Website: home-depot
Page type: customer-info-address
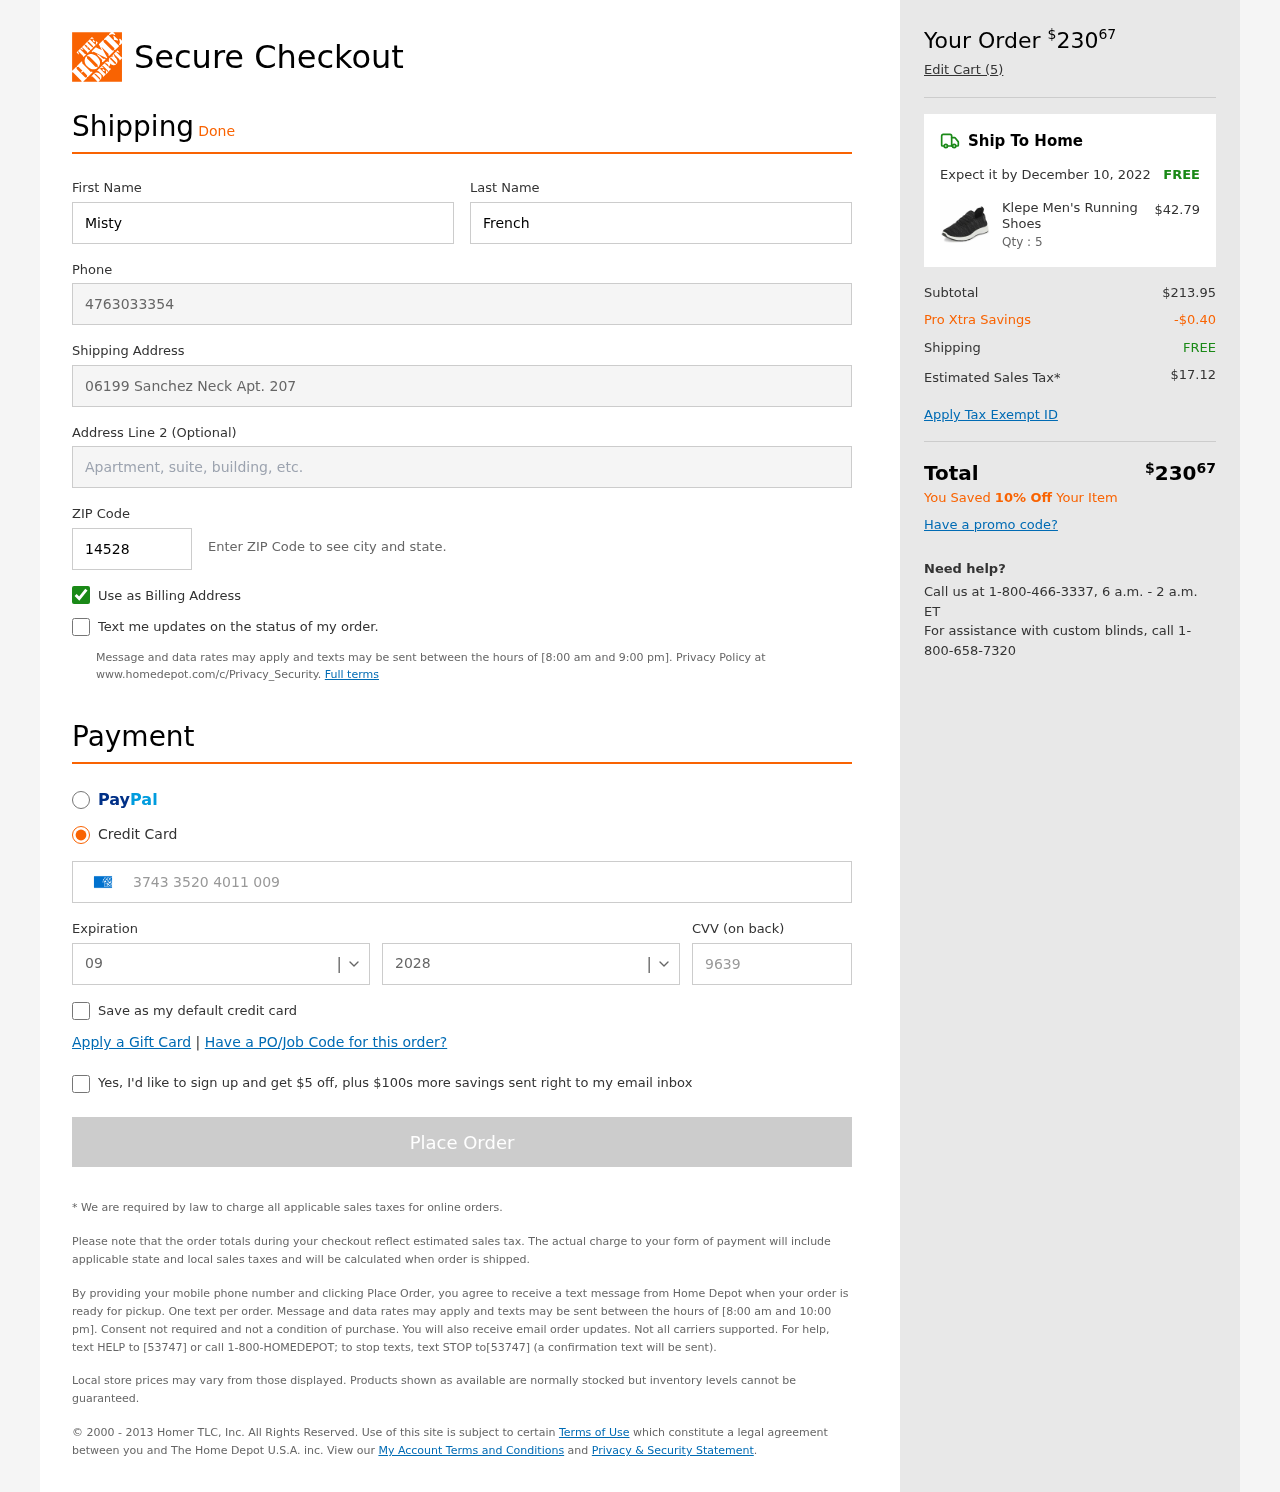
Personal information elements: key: PII_CARD_CVV
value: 9639
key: PII_CARD_EXPIRY_MONTH
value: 09
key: PII_CARD_EXPIRY_YEAR
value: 28
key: PII_CARD_NUMBER
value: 3743 3520 4011 009
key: PII_FIRSTNAME
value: Misty
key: PII_LASTNAME
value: French
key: PII_PHONE
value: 4763033354
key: PII_POSTCODE
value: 14528
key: PII_STREET
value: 06199 Sanchez Neck Apt. 207
Product elements: key: PRODUCT1_NAME
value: Klepe Men's Running Shoes
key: PRODUCT1_PRICE
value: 42.79
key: PRODUCT1_QUANTITY
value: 5
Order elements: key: ORDER_TOTAL
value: $23067
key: ORDER_NUM_ITEMS
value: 5
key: ORDER_DELIVERY_DATE
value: December 10, 2022
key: ORDER_SHIPPING_COST
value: FREE
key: ORDER_SUBTOTAL
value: $213.95
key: ORDER_DISCOUNT
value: -$0.40
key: ORDER_SHIPPING_COST2
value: FREE
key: ORDER_TAX
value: $17.12
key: ORDER_TOTAL2
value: $23067
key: ORDER_SAVINGS_MESSAGE
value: You Saved 10% Off Your Item